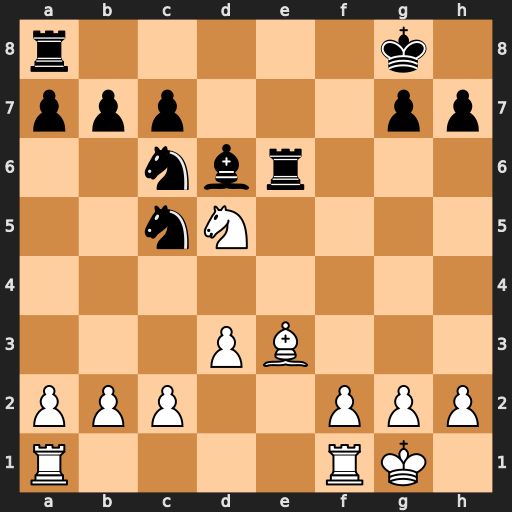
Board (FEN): r5k1/ppp3pp/2nbr3/2nN4/8/3PB3/PPP2PPP/R4RK1
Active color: w
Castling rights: -
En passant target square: -
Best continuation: Bxc5 Bxc5 Nxc7